Field crop: maize
Growth stage: 2
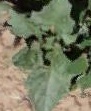
Species: datura